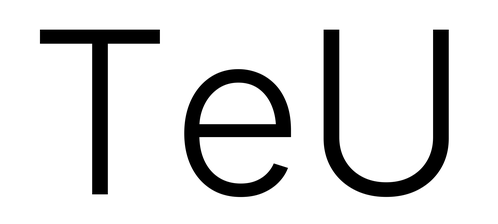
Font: Inter_Light